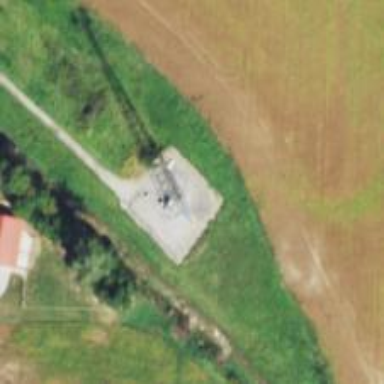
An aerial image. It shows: Mast structure.